Question: I'm using Google Map SDK 1.8.1 on ios 8,
I set 'Allow Location Access While Using The App':

And then everytime I using 'GMSMapView' and 'Home', this one shows up.
(When there is an 'UIViewController' that contains 'GMSMapView' in navigation stack)
How can I dismiss it programmatically ?
Thanks you.
---
edit: sorry, I didn't make my question clear enough.
What I mean is how can I stop 'GMSMapView' from using Location Service when users press 'Home' button, I think that will do the trick.
I tried 'Google Map''s app, the notification view does disappear when you 'Home', so I think it is possible.
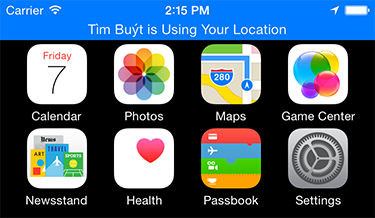
Answer: You can't prevent the banner from displaying while you're using the user's location, it's information for the user provided by the system, for them to make informed decisions about which apps they share their location with and when.
Even if you found a way to do this, I'd be extremely surprised if it would get through app review. There's no specific rule about it, as it's not an option in the API anyway, but the gist of <URL> is that the user should know what you're doing with their location, and when you're tracking it:
>
## 4. Location
4.1 : Apps that do not notify and obtain user consent before collecting, transmitting, or using location data will be rejected
---
### Edit - responding to home button press
In order to stop using location when the user presses the home button, you need to subscribe to notifications about entering the background. When you initialise your class which is using location, register for the following:
'''
[[NSNotificationCenter defaultCenter] addObserver:self selector:@selector(appWillResignActive:) name:UIApplicationWillResignActiveNotification object:nil];
'''
Then, in the method which is called for that notification, stop using location:
'''
-(void)appWillResignActive:(NSNotification*)note
{
//stop using location here. I'm not familar with GMSMapView, but assuming you have a reference to the map view, the documentation suggests this:
self.mapView.myLocationEnabled = NO;
}
'''
You may also want to register for the 'UIApplicationWillEnterForegroundNotification' so that you can pick location services back up again when the user opens your app again from the app switcher.